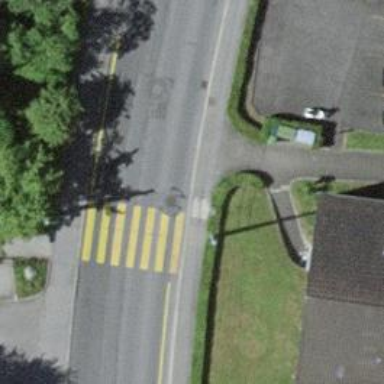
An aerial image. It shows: Uncontrolled zebra crossing with zebra markings.